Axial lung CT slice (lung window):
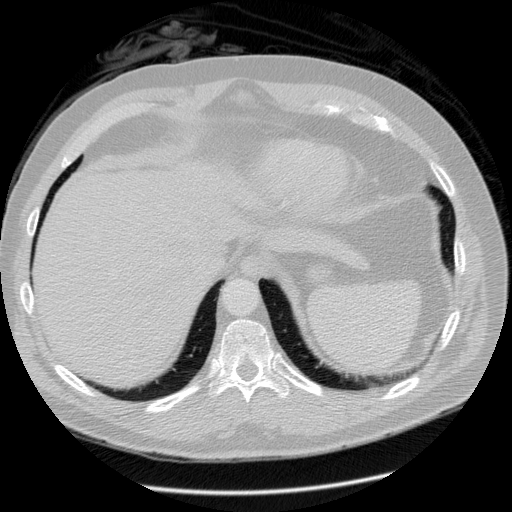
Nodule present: no